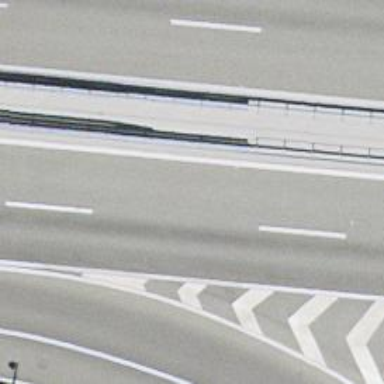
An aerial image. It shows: Asphalt motorway.